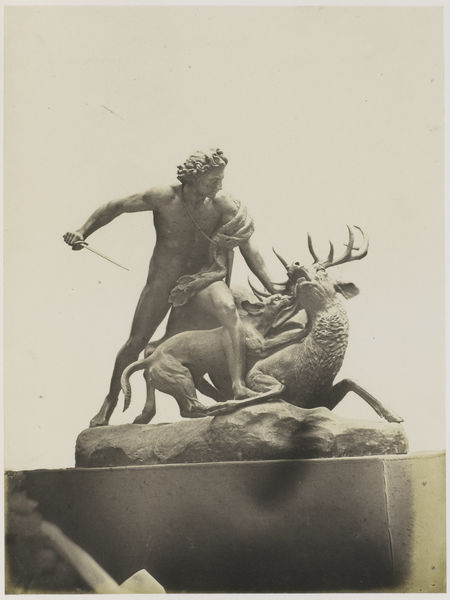
Titel: Death of the Stag. (Bronze) Debay.
Standort: Amsterdam
Institution: Rijksmuseum
Schlagwörter: gott, kampf, mann, nackt, umhang, hund, tiere, tuch, jung, mensch, stein, tod, figur, skulptur, statue, muskeln, nacktheit, schwert, waffe, jagd, hirsch, jäger, sage, dolch, töten, geweih, herkules, freistehend, todeskampf